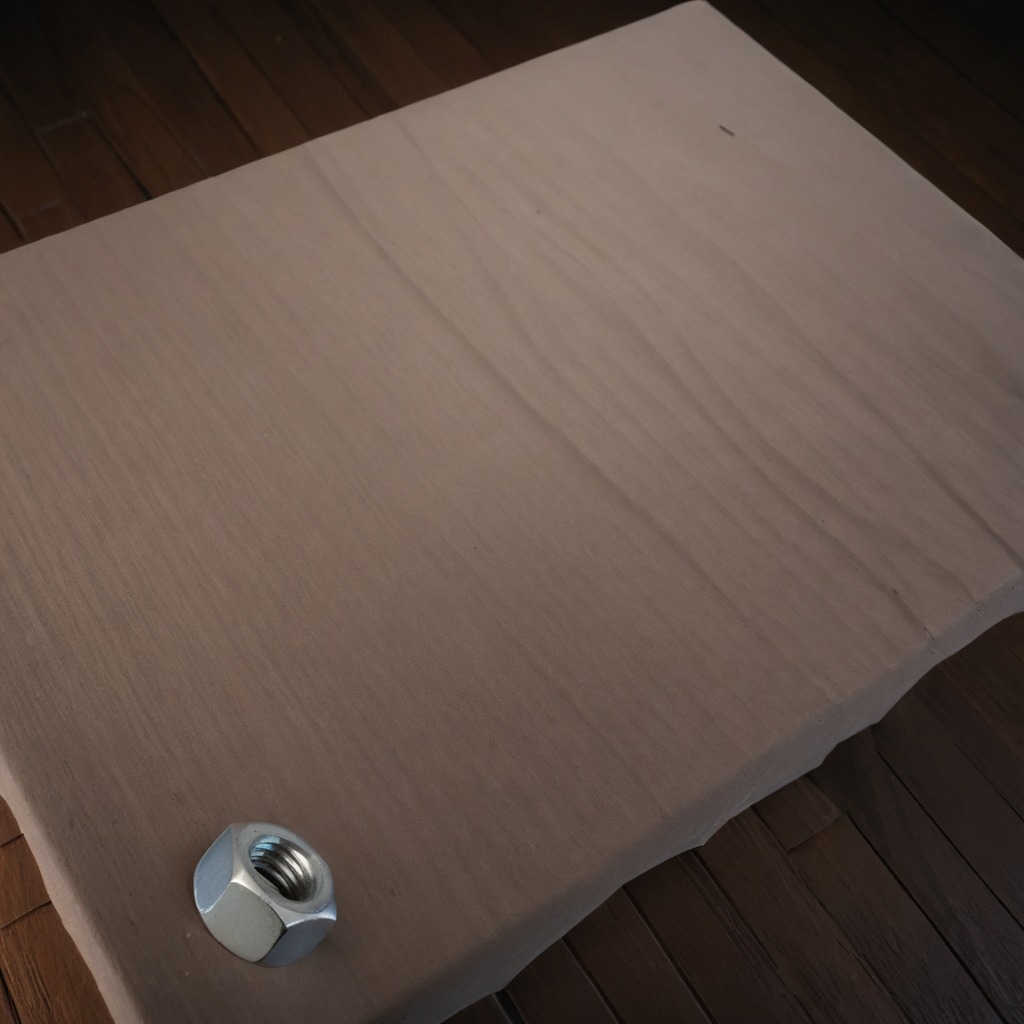
A metal nut lies on the wooden table.